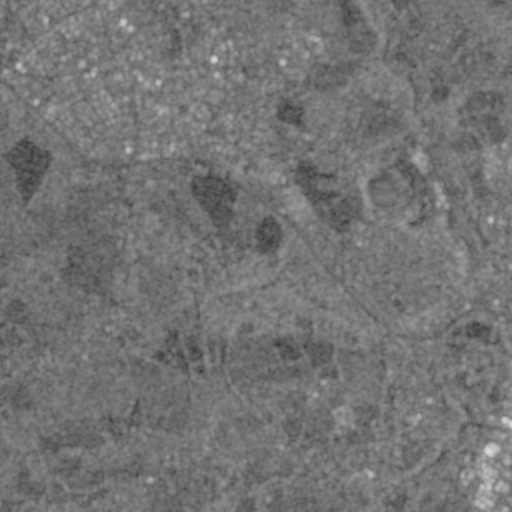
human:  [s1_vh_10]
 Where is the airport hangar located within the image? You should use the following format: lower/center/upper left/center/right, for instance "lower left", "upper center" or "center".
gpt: The airport hangar is located in the lower right of the image.
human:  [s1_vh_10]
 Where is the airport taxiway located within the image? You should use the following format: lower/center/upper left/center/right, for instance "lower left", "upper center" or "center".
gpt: The airport taxiway is located in the lower right of the image.
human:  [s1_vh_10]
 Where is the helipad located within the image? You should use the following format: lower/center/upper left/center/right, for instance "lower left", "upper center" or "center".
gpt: The helipad is located in the lower right of the image.
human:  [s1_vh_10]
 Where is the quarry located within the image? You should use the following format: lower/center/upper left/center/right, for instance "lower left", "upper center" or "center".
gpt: The quarry is located in the upper right of the image.
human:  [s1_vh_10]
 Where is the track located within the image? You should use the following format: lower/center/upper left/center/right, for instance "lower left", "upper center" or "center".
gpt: The track is located in the lower right of the image.
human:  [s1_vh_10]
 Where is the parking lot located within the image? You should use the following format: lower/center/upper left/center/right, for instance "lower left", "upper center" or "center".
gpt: There is no parking lot in the image.

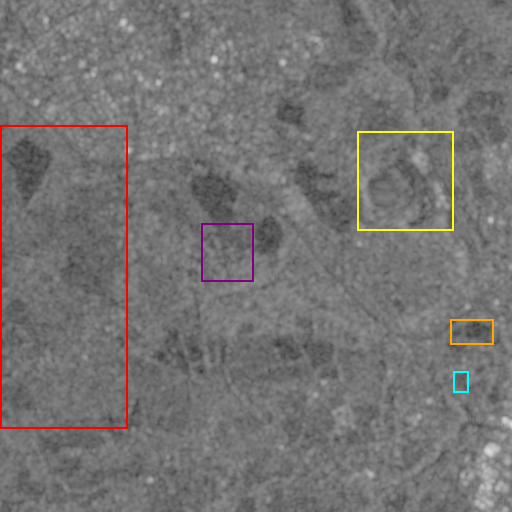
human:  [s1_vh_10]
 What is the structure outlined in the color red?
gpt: The structure outlined in red is a crop field.
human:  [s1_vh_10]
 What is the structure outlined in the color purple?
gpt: The structure outlined in purple is a park.
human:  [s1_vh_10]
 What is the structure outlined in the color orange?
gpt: The structure outlined in orange is a parking lot.
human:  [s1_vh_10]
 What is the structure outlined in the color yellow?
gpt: The structure outlined in yellow is a quarry.
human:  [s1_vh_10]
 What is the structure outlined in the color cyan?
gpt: The structure outlined in cyan is a track.
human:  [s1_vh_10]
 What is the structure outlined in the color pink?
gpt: There is no pink outline.